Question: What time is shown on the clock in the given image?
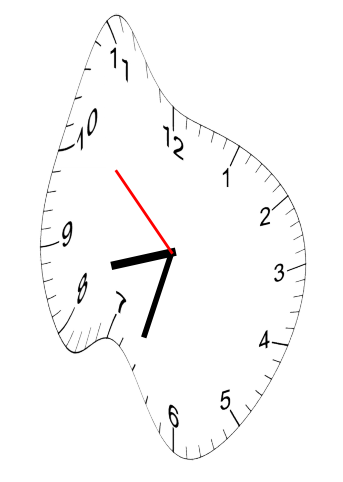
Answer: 08:32:52